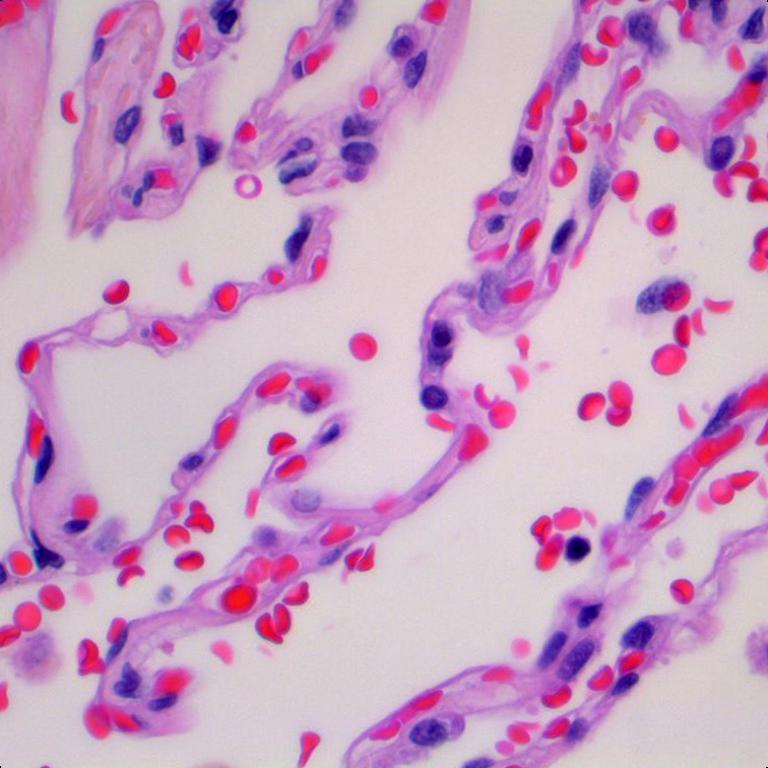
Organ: lung
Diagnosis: benign